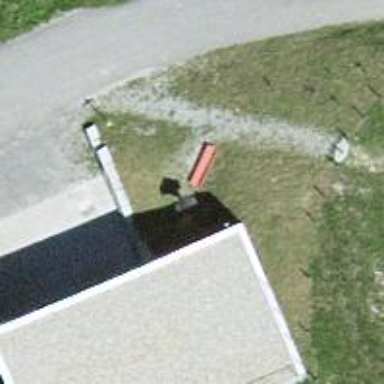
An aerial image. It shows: Bench.